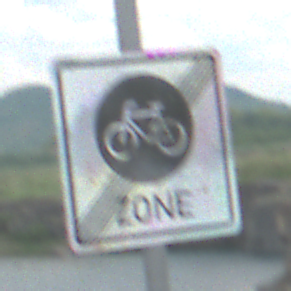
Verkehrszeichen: EndeFahrradzone
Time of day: MorningAfternoon
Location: Outdoor (Nature)
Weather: PartlyCloudy
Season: NotSpecified
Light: Natural